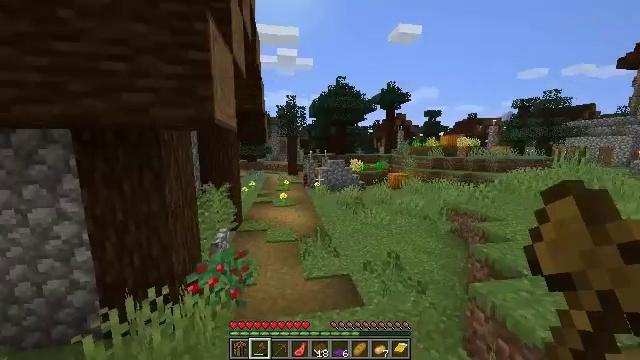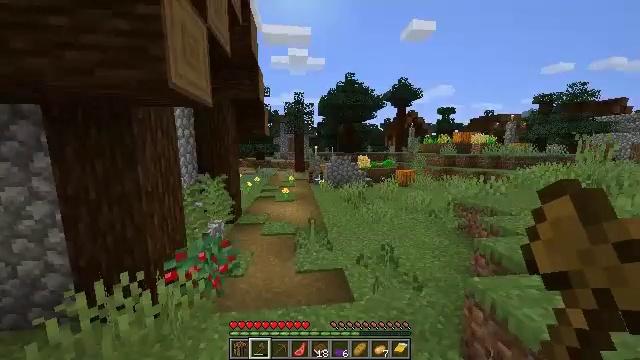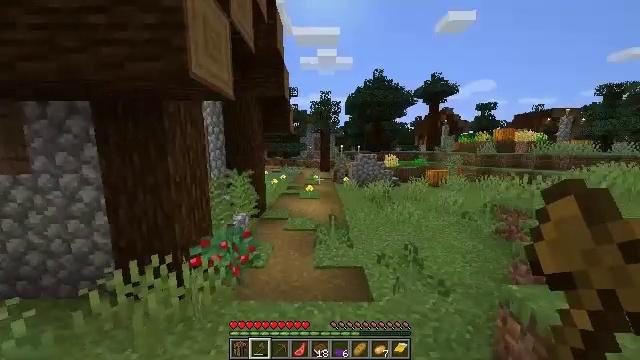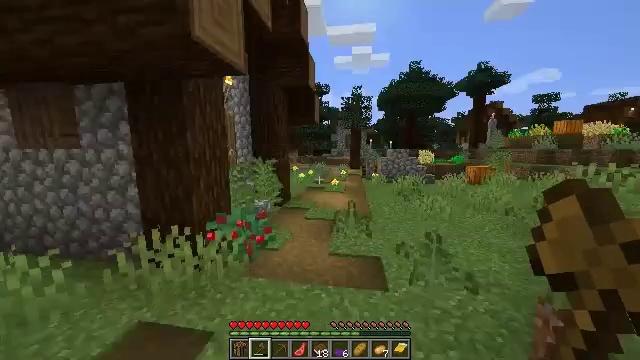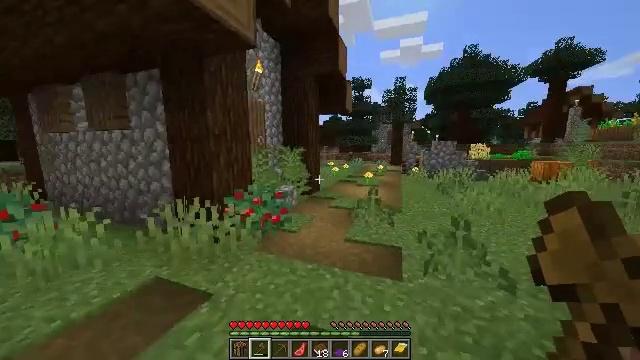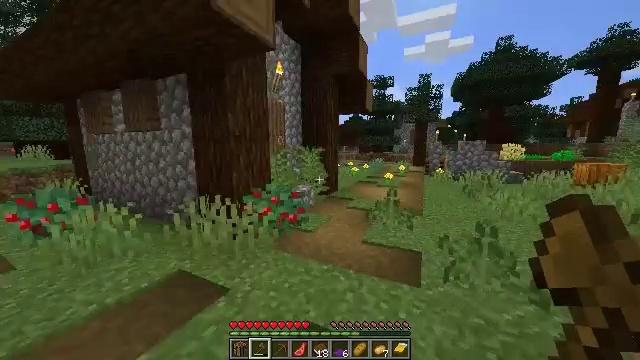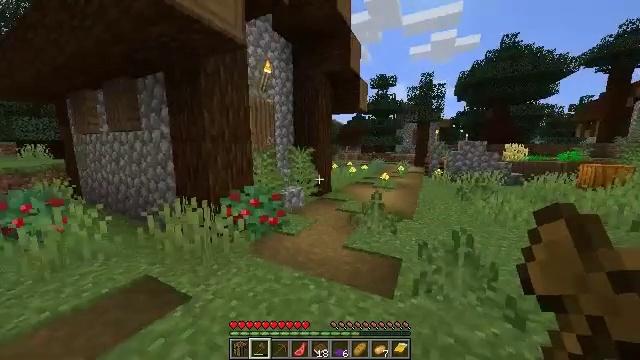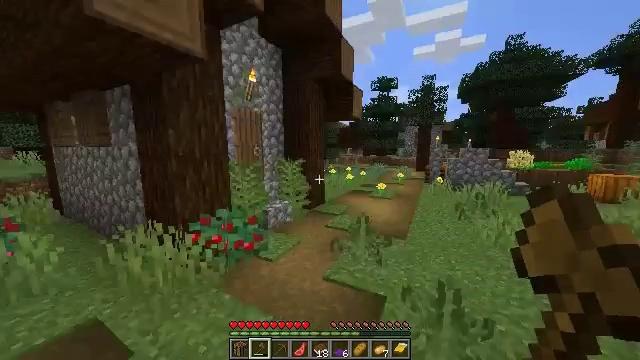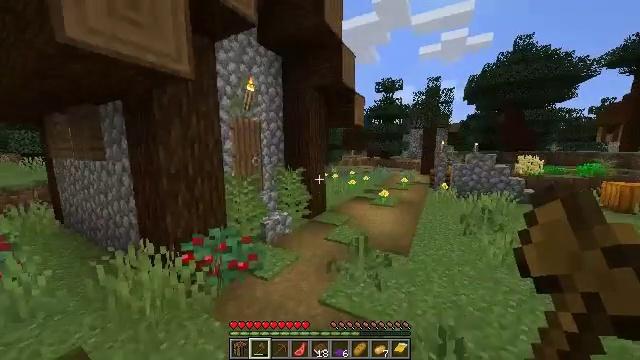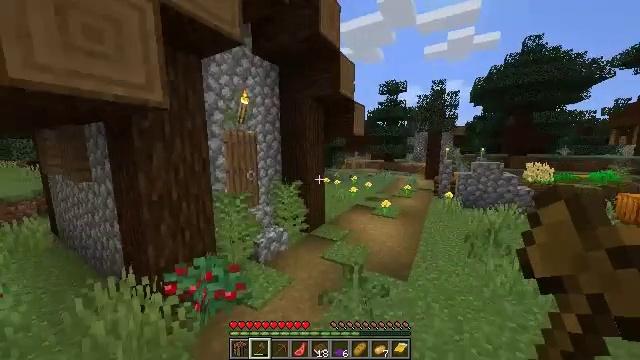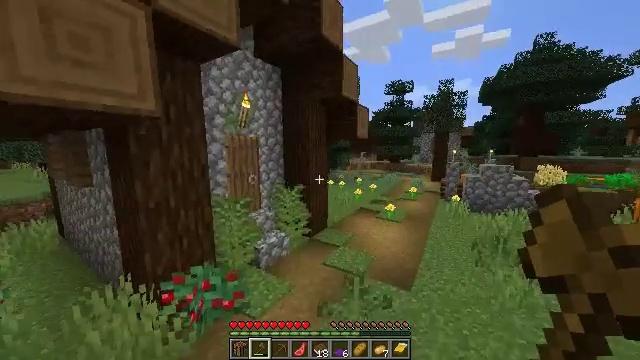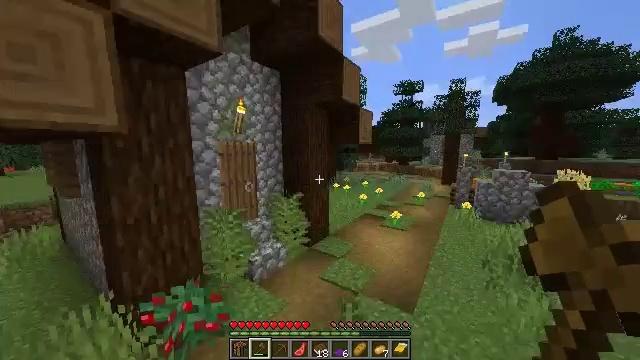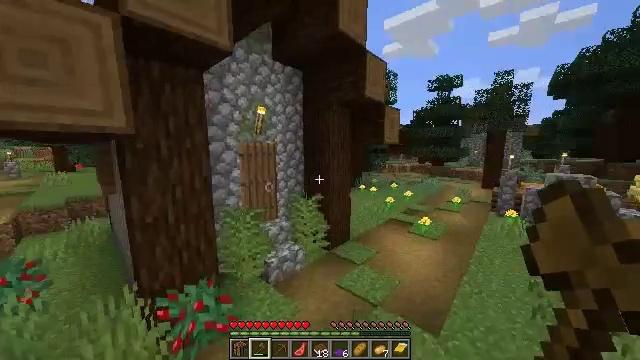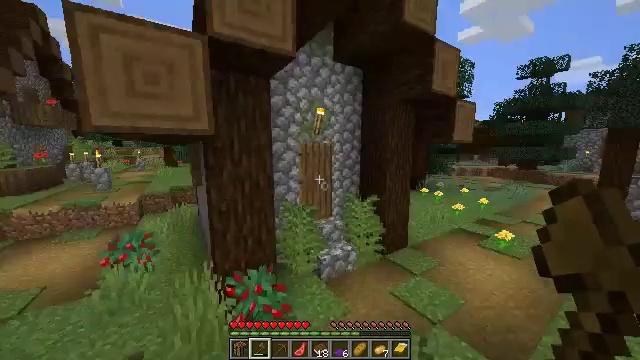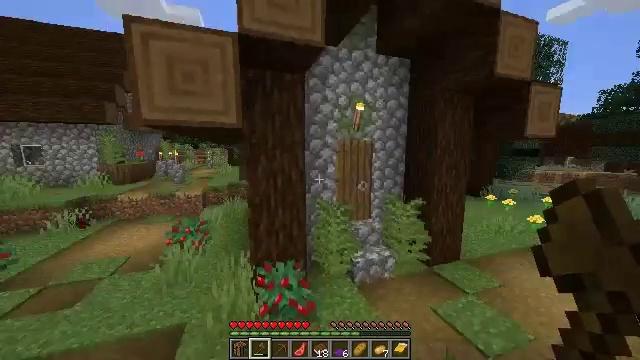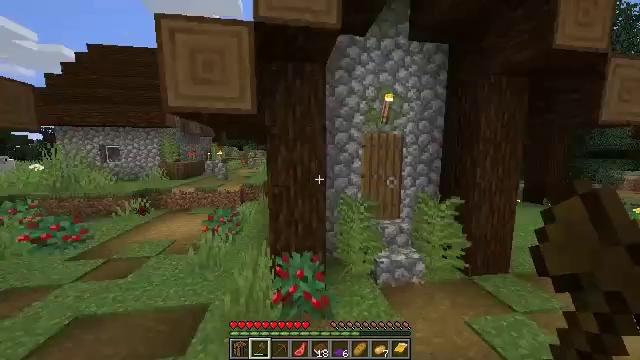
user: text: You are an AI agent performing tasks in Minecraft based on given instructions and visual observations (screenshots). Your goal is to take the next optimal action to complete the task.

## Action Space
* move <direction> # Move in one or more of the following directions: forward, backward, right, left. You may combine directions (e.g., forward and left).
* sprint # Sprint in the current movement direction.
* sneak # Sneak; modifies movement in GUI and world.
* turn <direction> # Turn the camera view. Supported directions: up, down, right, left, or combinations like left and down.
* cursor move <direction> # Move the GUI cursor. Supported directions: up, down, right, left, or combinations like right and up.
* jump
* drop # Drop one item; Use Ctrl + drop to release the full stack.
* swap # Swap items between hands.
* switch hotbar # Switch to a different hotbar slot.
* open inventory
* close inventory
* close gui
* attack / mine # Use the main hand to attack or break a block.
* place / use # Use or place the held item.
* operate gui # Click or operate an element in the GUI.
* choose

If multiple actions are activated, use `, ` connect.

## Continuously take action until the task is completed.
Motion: motion action
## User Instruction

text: Destroy the smoker to move it.
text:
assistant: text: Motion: move forward and move right, turn left
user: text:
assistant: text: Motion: move forward and move right, turn left
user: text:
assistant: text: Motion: move forward and move right, turn left
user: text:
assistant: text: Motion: move forward and move right, turn left
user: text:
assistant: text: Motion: move forward and move right, turn left
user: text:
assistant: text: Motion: move forward and move right, turn left
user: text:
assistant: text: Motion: move forward and move right, jump
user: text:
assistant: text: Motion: move forward and move right, turn left, jump
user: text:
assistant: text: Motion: move forward and move right, turn left, jump
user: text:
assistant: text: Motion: move forward and move right, turn left, jump
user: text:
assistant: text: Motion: move forward and move right, turn left, jump
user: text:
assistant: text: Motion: move forward and move right, turn left, jump
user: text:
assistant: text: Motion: move forward and move right, turn left, jump
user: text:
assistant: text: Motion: move forward and move right, turn left, jump
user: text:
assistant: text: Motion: move forward and move right, turn left, jump
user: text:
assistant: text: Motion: move forward and move right, turn left
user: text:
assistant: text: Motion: move forward and move right
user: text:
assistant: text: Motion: move forward and move right, turn up
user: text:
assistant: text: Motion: move forward and move right, turn right and up
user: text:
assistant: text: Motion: move forward and move right
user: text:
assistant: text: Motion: move forward
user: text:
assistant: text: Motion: move forward
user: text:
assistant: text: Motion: move forward
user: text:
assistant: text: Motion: move forward
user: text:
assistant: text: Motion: move forward, use / place
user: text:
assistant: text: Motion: move forward, use / place
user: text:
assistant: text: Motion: move forward, use / place
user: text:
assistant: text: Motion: move forward, use / place
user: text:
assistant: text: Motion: move forward
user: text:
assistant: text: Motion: move forward